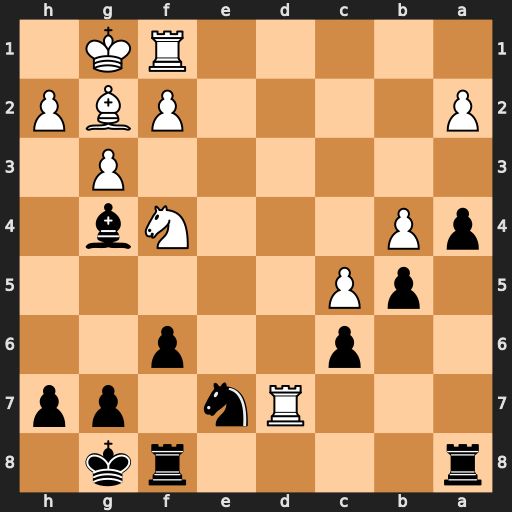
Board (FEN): r4rk1/3Rn1pp/2p2p2/1pP5/pP3Nb1/6P1/P4PBP/5RK1
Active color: b
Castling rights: -
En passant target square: -
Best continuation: Bxd7